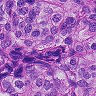
Metastatic tissue present: yes